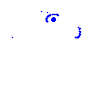
Particle: pion